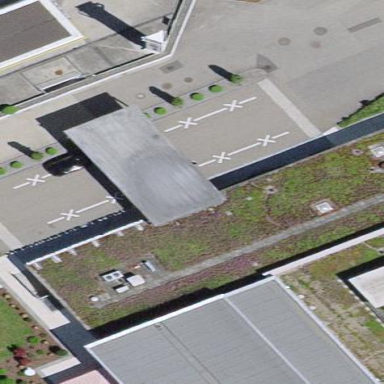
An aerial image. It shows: View of roof of building.